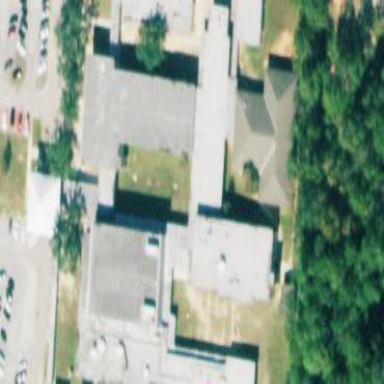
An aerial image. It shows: School building.